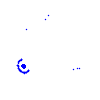
Particle: pion